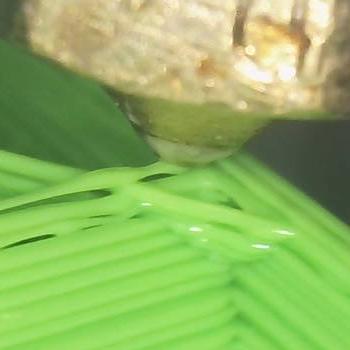
Flow rate: 47%